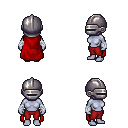
a pixel art fantasy rpg character, female body template, dark elf, purple skin, red cape, red pants, gray short mohawk hairstyle, metal helm, white cloth bandages, four views (front, back, left, right), 2x2 character sprite sheet, small pixel art, hard edges, no anti-aliasing